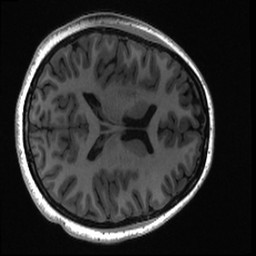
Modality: T1w
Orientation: axial
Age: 19
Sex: female